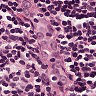
Metastatic tissue present: no